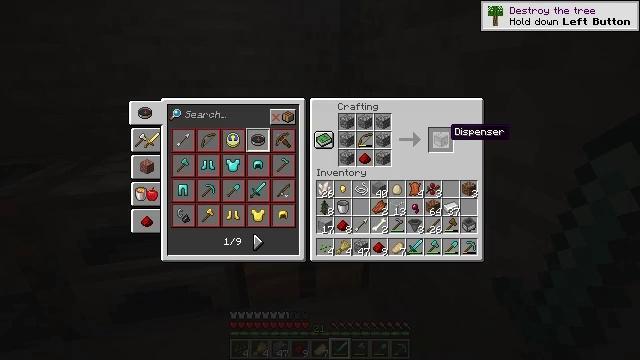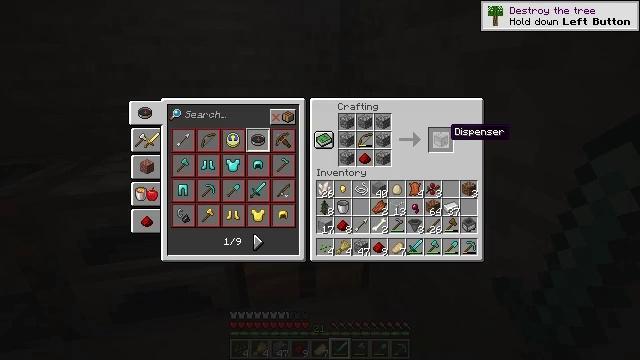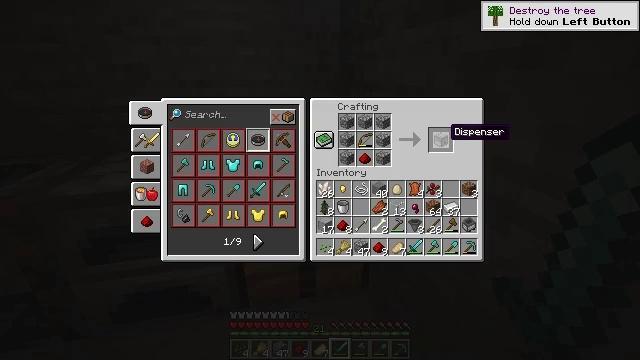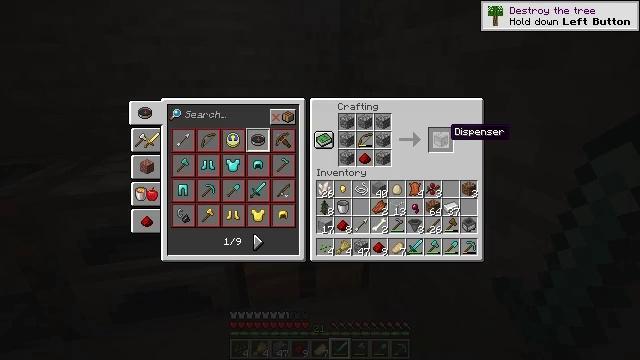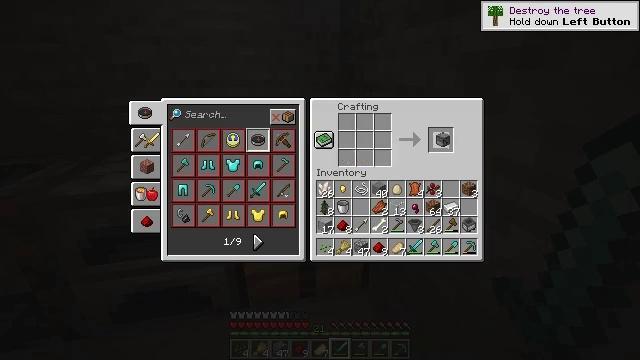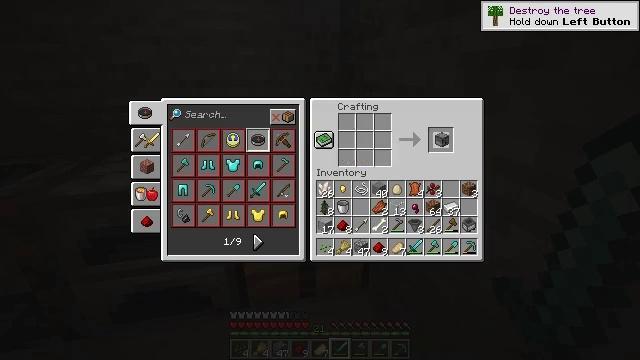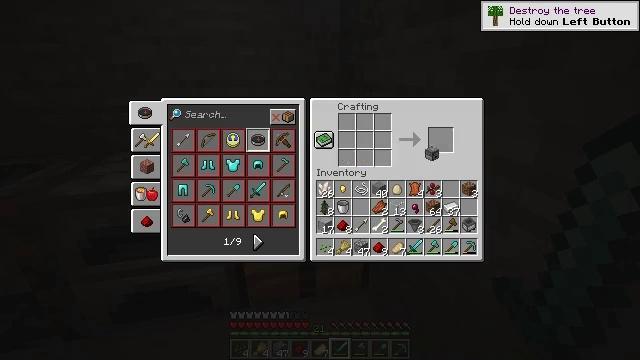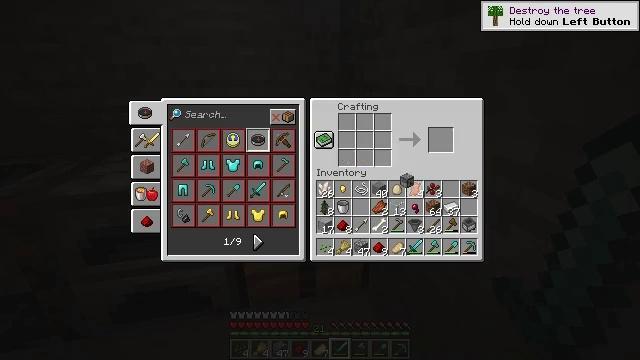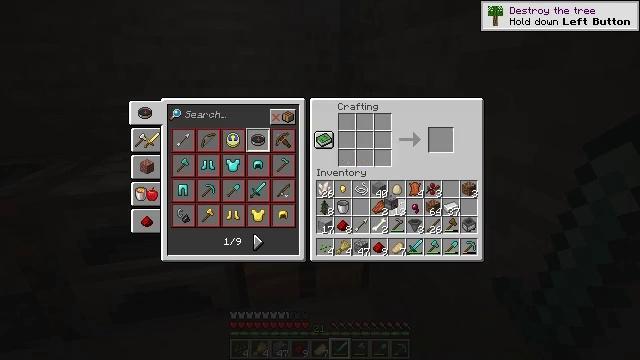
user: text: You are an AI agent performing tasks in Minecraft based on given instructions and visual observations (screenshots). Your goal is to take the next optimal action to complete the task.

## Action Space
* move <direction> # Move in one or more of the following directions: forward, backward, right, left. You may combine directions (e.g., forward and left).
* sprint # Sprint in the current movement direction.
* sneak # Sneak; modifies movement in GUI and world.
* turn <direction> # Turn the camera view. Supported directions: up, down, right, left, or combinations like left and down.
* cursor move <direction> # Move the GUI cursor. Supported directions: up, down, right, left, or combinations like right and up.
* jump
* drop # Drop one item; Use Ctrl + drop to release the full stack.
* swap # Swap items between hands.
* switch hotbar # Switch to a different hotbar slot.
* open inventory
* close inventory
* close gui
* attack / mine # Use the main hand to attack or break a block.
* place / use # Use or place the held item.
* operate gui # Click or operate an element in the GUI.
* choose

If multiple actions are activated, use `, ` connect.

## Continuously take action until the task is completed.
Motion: motion action
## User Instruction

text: Craft a dispenser.
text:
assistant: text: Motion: no_op
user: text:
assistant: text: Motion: no_op
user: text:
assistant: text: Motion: no_op
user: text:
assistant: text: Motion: attack / mine
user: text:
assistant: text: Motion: attack / mine
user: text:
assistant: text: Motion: turn left and down
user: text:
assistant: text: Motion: turn left and down
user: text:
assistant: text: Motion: turn left and down
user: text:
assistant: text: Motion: no_op